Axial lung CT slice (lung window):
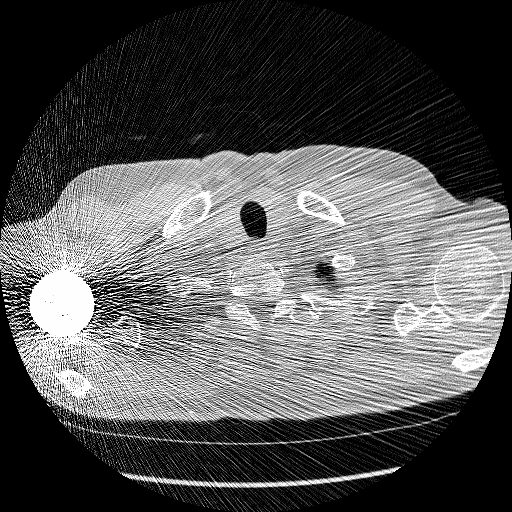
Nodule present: no